Question: Consider the following code:
'''
Dim recSelection As Rectangle?
Dim pntDown As Point?
Dim pntMove As Point?
Protected Overrides Sub OnMouseDown(e As Windows.Forms.MouseEventArgs)
MyBase.OnMouseDown(e)
pntDown = Me.PointToScreen(New Point(e.X, e.Y))
pntMove = pntDown
End Sub
Protected Overrides Sub OnMouseUp(e As Windows.Forms.MouseEventArgs)
If Me.recSelection.HasValue Then
ControlPaint.DrawReversibleFrame(recSelection.Value, Me.BackColor, FrameStyle.Dashed)
End If
pntDown = Nothing
pntMove = Nothing
recSelection = Nothing
MyBase.OnMouseUp(e)
End Sub
Protected Overrides Sub OnMouseMove(e As Windows.Forms.MouseEventArgs)
MyBase.OnMouseMove(e)
If pntDown.HasValue Then
If recSelection.HasValue Then
ControlPaint.DrawReversibleFrame(recSelection.Value, Me.BackColor, FrameStyle.Dashed)
End If
pntMove = Me.PointToScreen(New Point(Math.Max(Math.Min(e.X, Me.ClientSize.Width), 0), Math.Max(Math.Min(e.Y, Me.ClientSize.Height), 0)))
recSelection = GetRectangle(pntDown, pntMove)
ControlPaint.DrawReversibleFrame(Me.recSelection.Value, Me.BackColor, FrameStyle.Dashed)
End If
End Sub
Private Function GetRectangle(pointA As Point, pointB As Point) As Rectangle
Dim intLeft As Integer = Math.Min(pointA.X, pointB.X)
Dim intTop As Integer = Math.Min(pointA.Y, pointB.Y)
Dim intRight As Integer = Math.Max(pointA.X, pointB.X)
Dim intBottom As Integer = Math.Max(pointA.Y, pointB.Y)
Return Rectangle.FromLTRB(intLeft, intTop, intRight, intBottom)
End Function
'''
Basically I want to draw a selection rectangle over a control and its children. In <URL>, it says that to erase the rectangle, I should recall the 'DrawReversibleFrame' method with the same parameters used to draw it in the first place.
Unfortunately, in my case that doesn't seem to work. The previous selection rectangle remains painted over the control. At one point I can end up having multiple selection rectangles accumulating:

(not the actual screenshot, I used MS Paint to reproduce the effect)
What am I doing wrong?
I tried the very same code shown in the documentation and the behavior is the exact same! Might have something to do with my specific display settings. Also I'm using Windows 8.1. Could that be the issue? I'll try deploying on another system tomorrow.
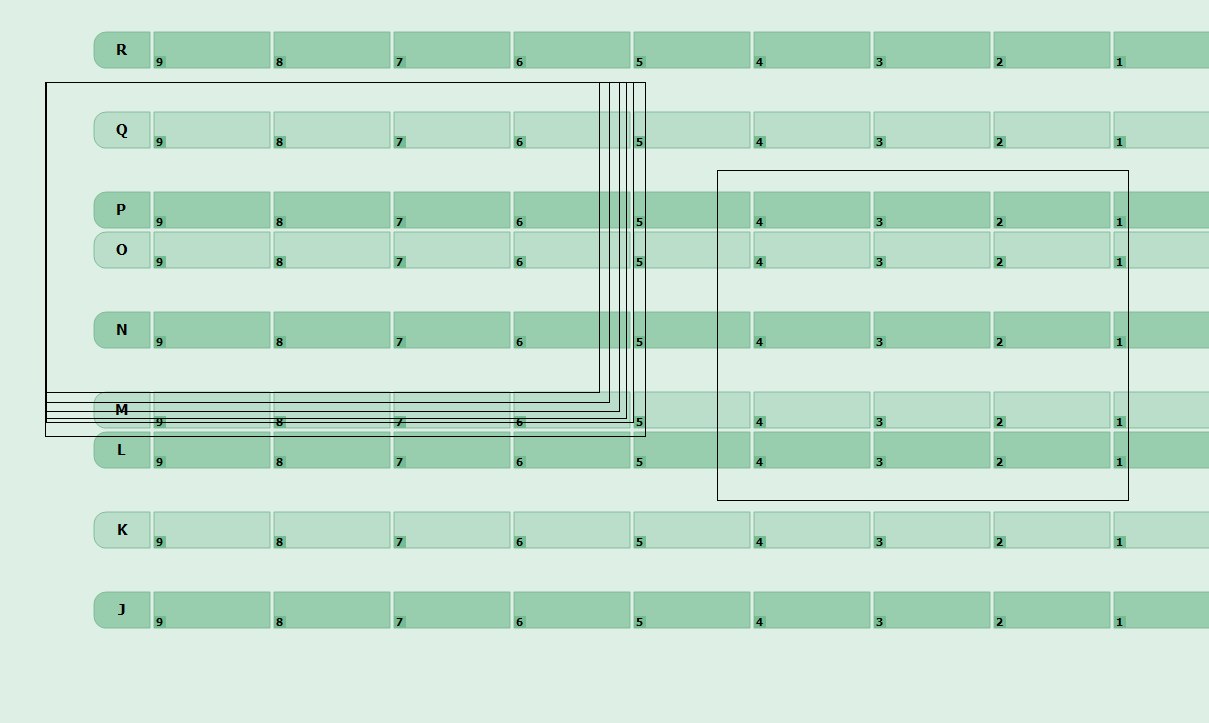
Answer: I ended up using the "mask" solution, as proposed by Hans in the comments above, with a few ameliorations:
'''
Imports System.Drawing
Imports System.Drawing.Drawing2D
Imports System.Windows.Forms
Public NotInheritable Class RectangleDrawer
Private Sub New()
End Sub
Public Shared Function Draw(parent As Form) As Rectangle
' Record the start point
Dim startingPoint As Point = parent.PointToClient(Control.MousePosition)
' Create a transparent form on top of control and display it
Using mask As New MaskForm(parent, startingPoint)
mask.ShowDialog(parent)
End Using
Dim pos As Point = parent.PointToClient(Control.MousePosition)
Dim x As Integer = Math.Min(startingPoint.X, pos.X)
Dim y As Integer = Math.Min(startingPoint.Y, pos.Y)
Dim w As Integer = Math.Abs(startingPoint.X - pos.X)
Dim h As Integer = Math.Abs(startingPoint.Y - pos.Y)
Return New Rectangle(x, y, w, h)
End Function
Private Class MaskForm
Inherits Form
Friend Sub New(parent As Form, startingPoint As Point)
MyBase.New()
Me._StartingPoint = startingPoint
Me.FormBorderStyle = FormBorderStyle.None
Me.BackColor = Color.Magenta
Me.TransparencyKey = Me.BackColor
Me.ShowInTaskbar = False
Me.StartPosition = FormStartPosition.Manual
Me.DoubleBuffered = True 'Prevents flickering (credits to Mike)
Me.Size = parent.ClientSize
Me.Location = parent.PointToScreen(Point.Empty)
End Sub
Dim _StartingPoint As Point
Protected Overrides ReadOnly Property ShowWithoutActivation As Boolean
Get
' Don't steal focus away
Return True
End Get
End Property
Protected Overrides Sub OnLoad(e As EventArgs)
MyBase.Load(e)
' Grab the mouse
Me.Capture = True
End Sub
Protected Overrides Sub OnMouseMove(e as MouseEventArgs)
MyBase.OnMouseMove(e)
' Repaint the rectangle
Me.Invalidate()
End Sub
Protected Overrides Sub OnMouseUp(e as MouseEventArgs)
MyBase.OnMouseMove(e)
' Done, close mask
Me.Close()
End Sub
Protected Overrides Sub OnPaint(e as PaintEventArgs)
MyBase.OnPaint(e)
' Draw the current rectangle
Dim pos As Point = Me.PointToClient(Control.MousePosition)
Using pen As New Pen(Brushes.Black)
pen.DashStyle = DashStyle.Dot
e.Graphics.DrawLine(pen, _StartingPoint.X, _StartingPoint.Y, pos.X, mPos.Y)
e.Graphics.DrawLine(pen, pos.X, _StartingPoint.Y, pos.X, pos.Y)
e.Graphics.DrawLine(pen, pos.X, pos.Y, _StartingPoint.X, pos.Y)
e.Graphics.DrawLine(pen, _StartingPoint.X, pos.Y, _StartingPoint.X, _StartingPoint.Y)
End Using
End Sub
End Class
End Class
'''
Words doesn't even begin to describe how much I hate it, but that's still the best workaround I've seen.